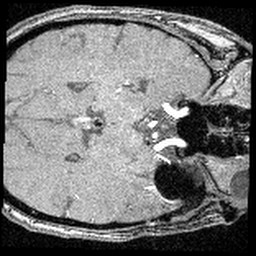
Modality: angio
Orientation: axial
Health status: ill
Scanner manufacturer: siemens
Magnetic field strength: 3 T
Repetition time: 0.023 s
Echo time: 0.0042 s